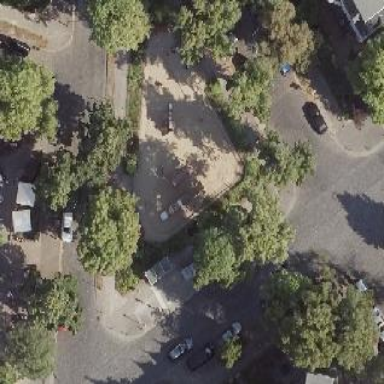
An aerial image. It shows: Playground with sandpit.